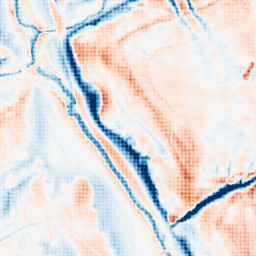
Category: classical
Decomposition family: gaussian_anisotropic
Decomposition parameters: sigma_x: 10
sigma_y: 5
Upsampling method: sinc_hamming
Upsampling parameters: scale: 4
kernel_size: 4
Upsampling scale: 4